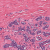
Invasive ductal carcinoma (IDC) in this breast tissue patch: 0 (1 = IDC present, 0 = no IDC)